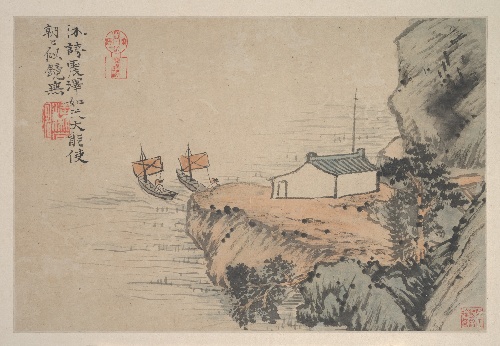
Title: 清   石濤(朱若極)   尋僊山水圖   冊|Landscapes
Artist: Shitao (Zhu Ruoji)
Artist bio: Chinese, 1642–1707
Date: ca. 1690s
Object type: Album
Classification: Paintings
Medium: Album of eight leaves; ink and color on paper
Culture: China
Period: Qing dynasty (1644–1911)
Dimensions: 8 1/4 × 12 3/8 in. (21 × 31.4 cm)
Department: Asian Art
Credit line: Bequest of John M. Crawford Jr., 1988
Accession year: 1989
Repository: Metropolitan Museum of Art, New York, NY
Tags: Boats|Landscapes